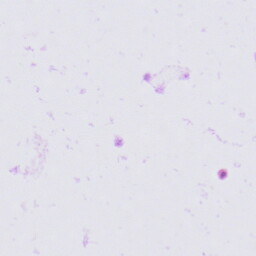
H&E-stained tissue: Prostate